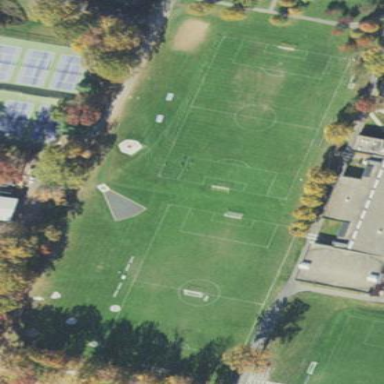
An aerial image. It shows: Multi-sport pitch for leisure and various sports activities.